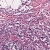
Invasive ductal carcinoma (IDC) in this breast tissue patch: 1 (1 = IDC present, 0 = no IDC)